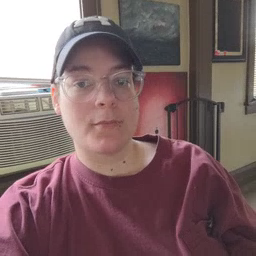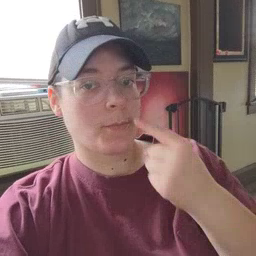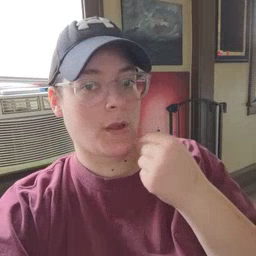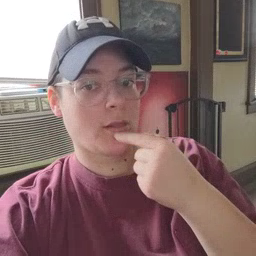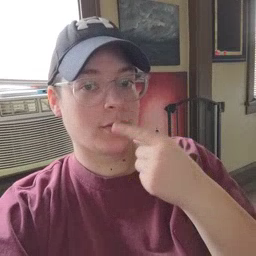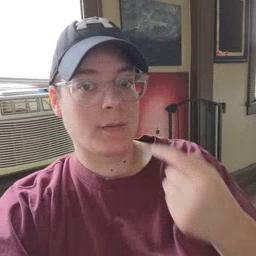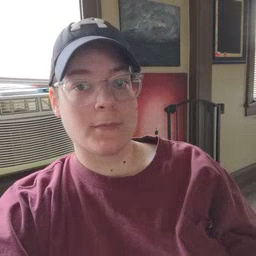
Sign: mouth